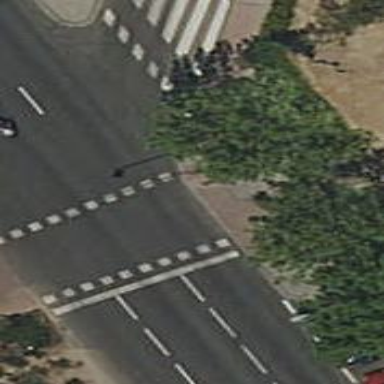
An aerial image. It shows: Zebra crossing with traffic signals. The crossing is marked by traffic lights.